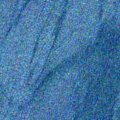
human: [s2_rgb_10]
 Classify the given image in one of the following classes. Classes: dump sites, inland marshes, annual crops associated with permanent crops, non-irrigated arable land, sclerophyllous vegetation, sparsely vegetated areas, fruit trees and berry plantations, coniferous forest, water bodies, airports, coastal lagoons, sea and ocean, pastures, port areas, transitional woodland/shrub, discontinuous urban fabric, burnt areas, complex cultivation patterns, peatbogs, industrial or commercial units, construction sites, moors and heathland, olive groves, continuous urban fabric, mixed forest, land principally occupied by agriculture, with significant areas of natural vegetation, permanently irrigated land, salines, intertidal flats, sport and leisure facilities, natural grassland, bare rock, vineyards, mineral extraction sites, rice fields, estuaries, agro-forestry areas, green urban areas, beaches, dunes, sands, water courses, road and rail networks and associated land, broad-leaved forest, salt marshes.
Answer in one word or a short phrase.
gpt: sea and ocean